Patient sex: F
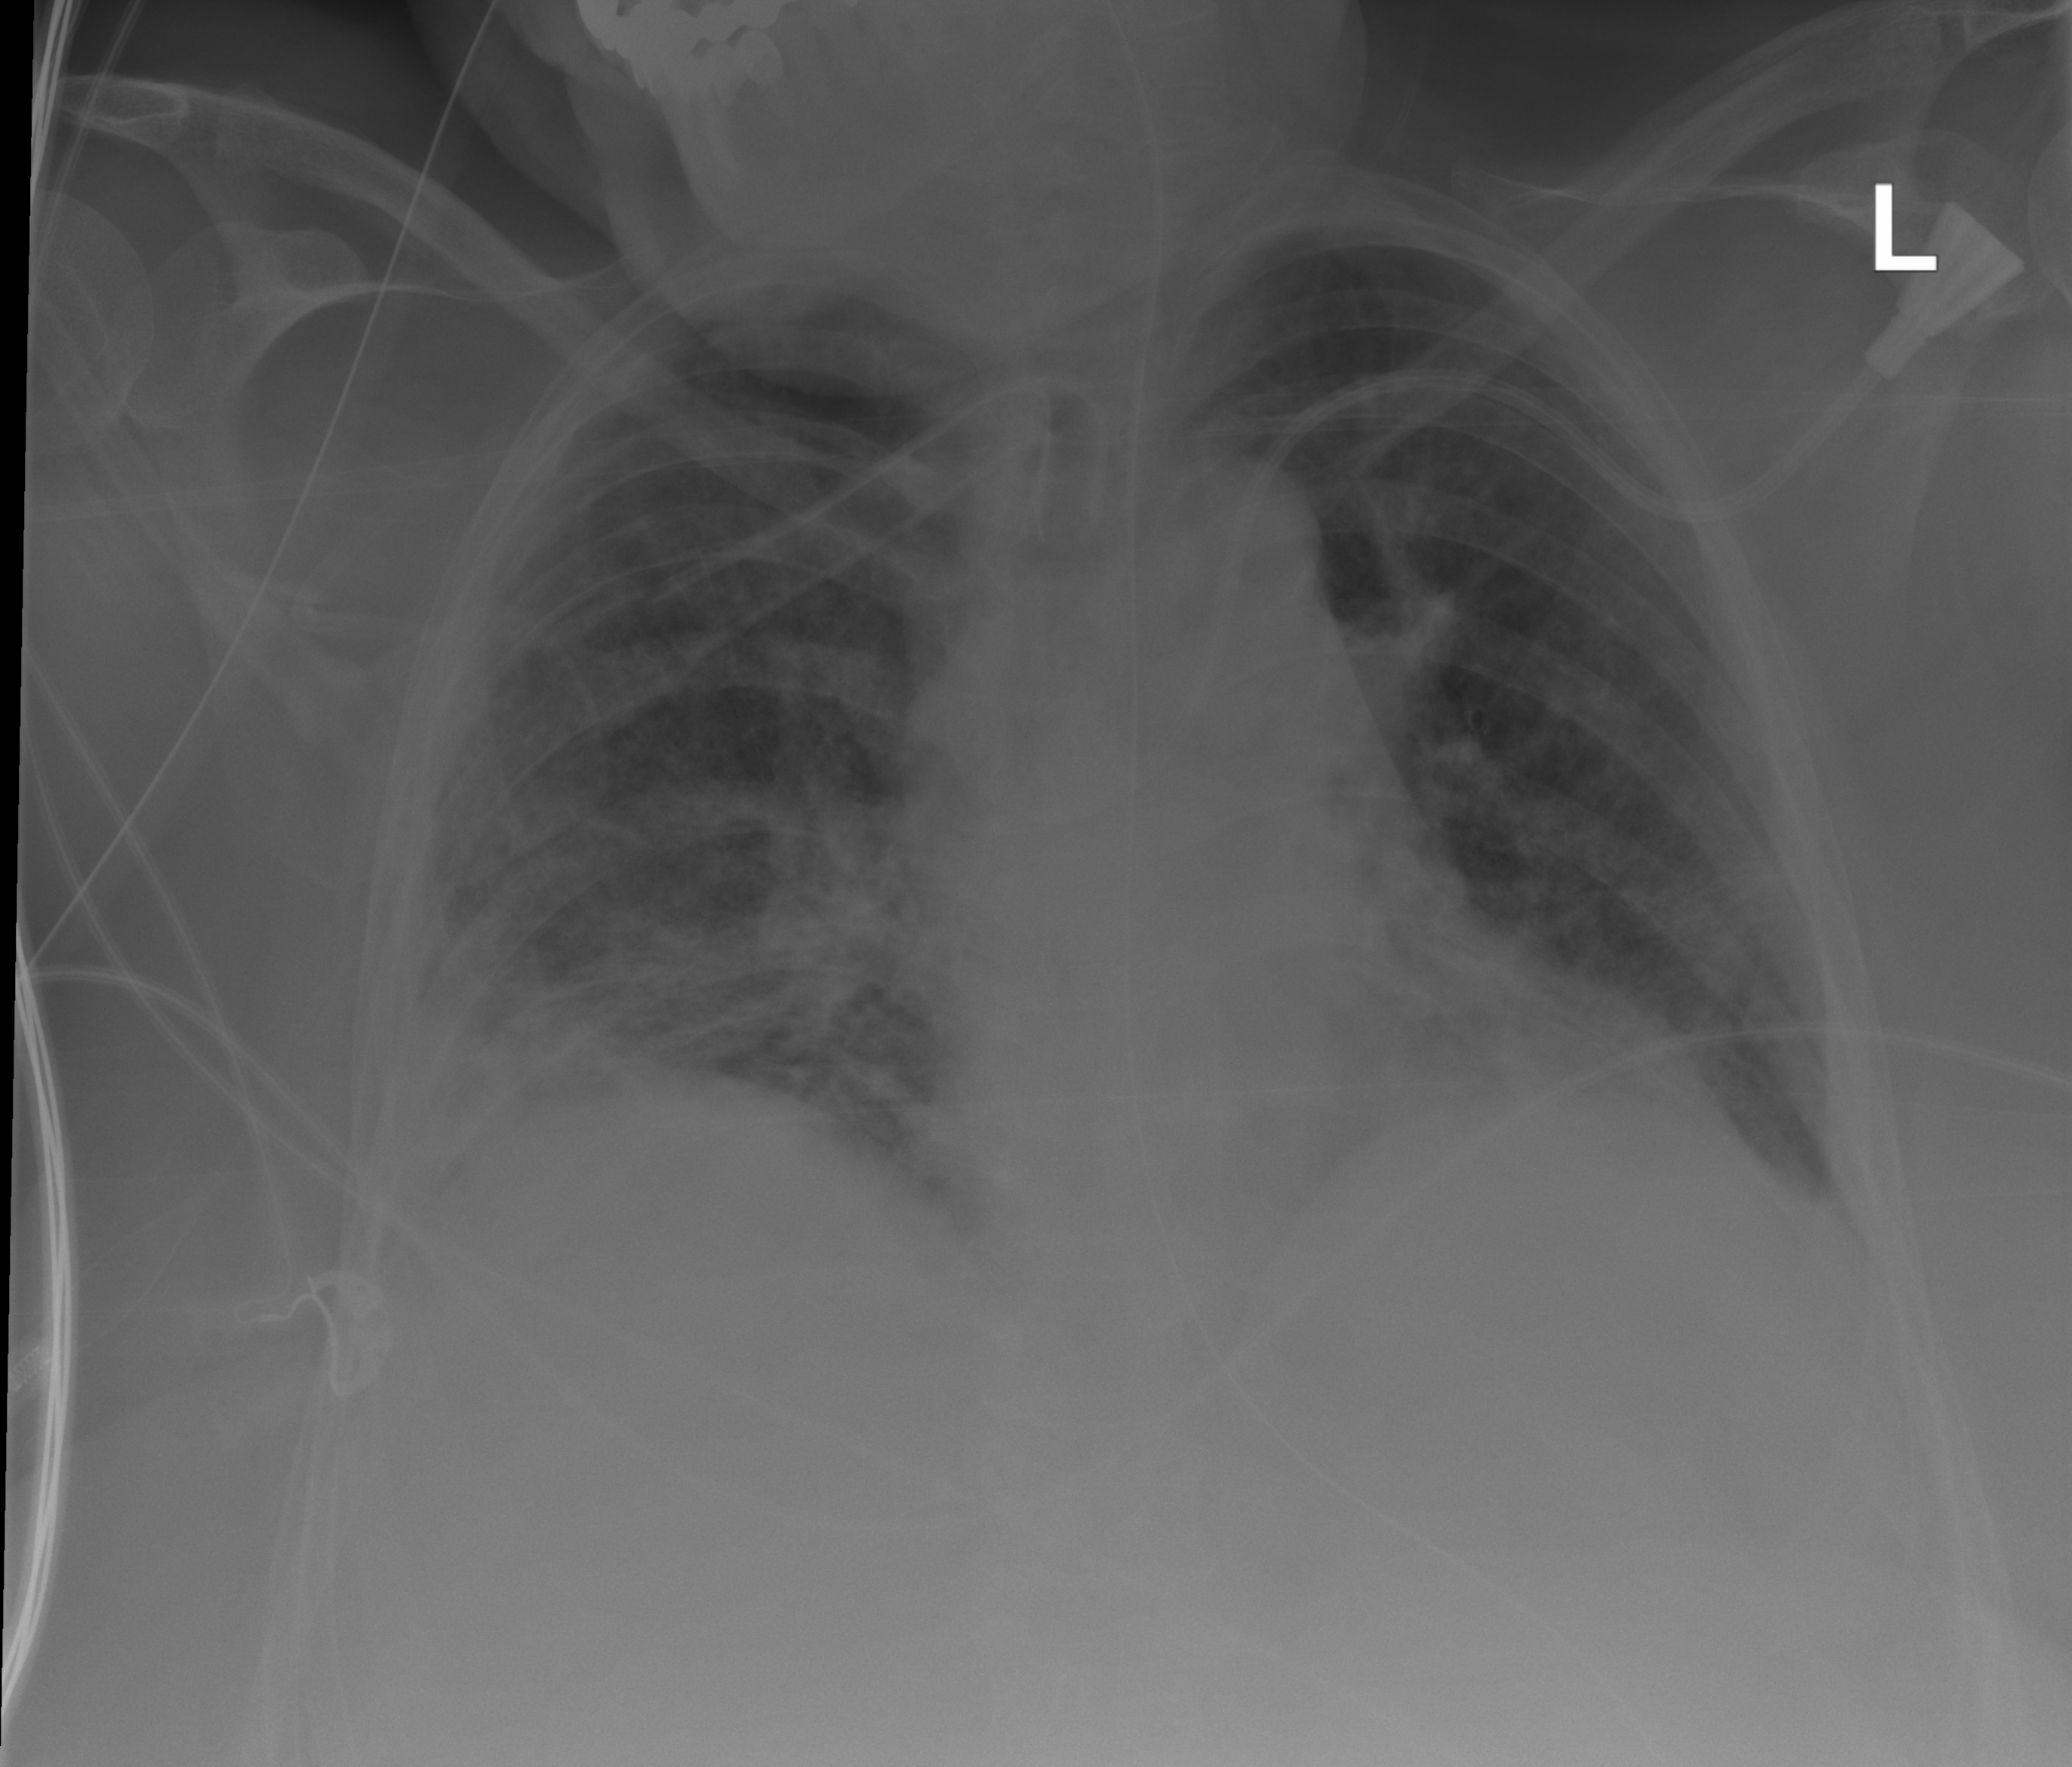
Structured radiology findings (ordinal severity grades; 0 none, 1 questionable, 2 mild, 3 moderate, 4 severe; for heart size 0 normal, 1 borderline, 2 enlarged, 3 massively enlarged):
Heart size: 0
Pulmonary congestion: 0
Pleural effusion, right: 1
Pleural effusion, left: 0
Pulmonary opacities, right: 3
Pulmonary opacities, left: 2
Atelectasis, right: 2
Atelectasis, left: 2